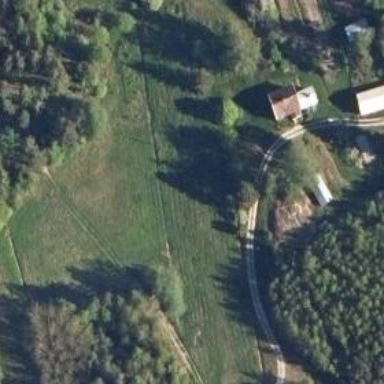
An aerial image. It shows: Driveway.